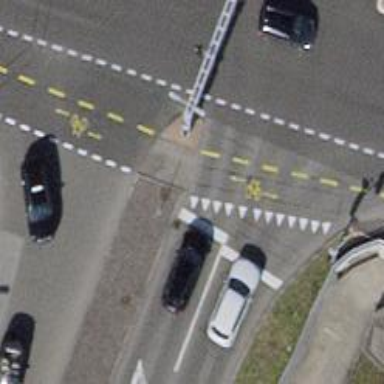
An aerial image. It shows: Traffic signal road with crossing island.